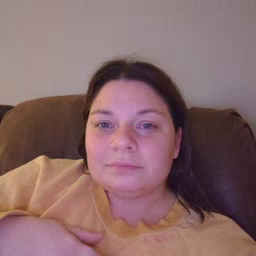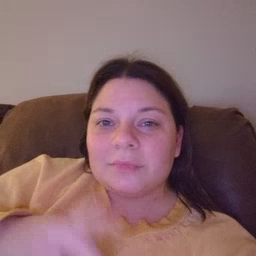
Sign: later